Field crop: maize
Growth stage: 2
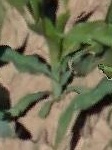
Species: maize